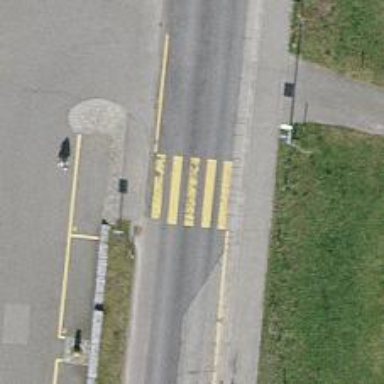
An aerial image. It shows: Marked road crossing.